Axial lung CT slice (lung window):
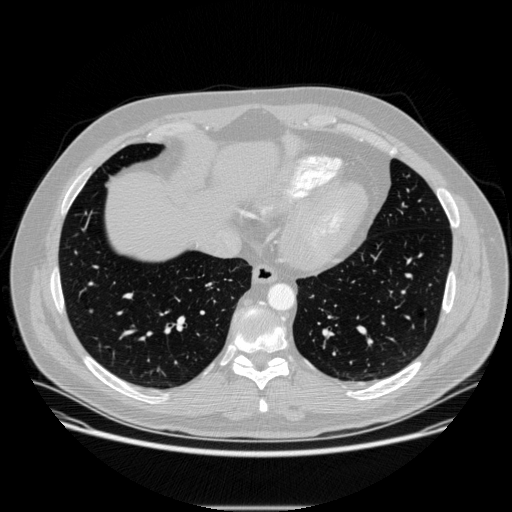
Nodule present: no